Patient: sex F, age 56
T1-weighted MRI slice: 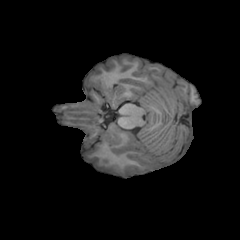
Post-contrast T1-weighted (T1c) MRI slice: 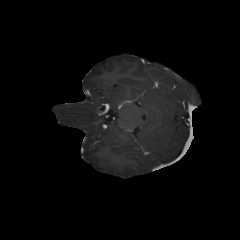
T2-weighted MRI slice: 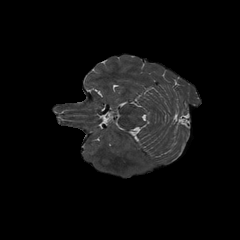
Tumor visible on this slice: no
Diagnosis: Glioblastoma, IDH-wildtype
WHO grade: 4